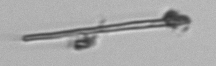
Label: fiber_TAG_external_detritus